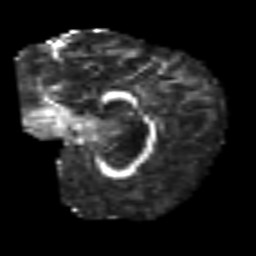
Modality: FA
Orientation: sagittal
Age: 31
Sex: female
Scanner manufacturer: siemens
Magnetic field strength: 3 T
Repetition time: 6.1 s
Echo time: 0.101 s